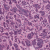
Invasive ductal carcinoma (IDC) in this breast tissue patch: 1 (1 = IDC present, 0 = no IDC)